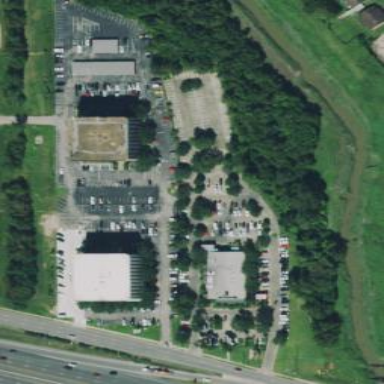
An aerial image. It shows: Commercial area.